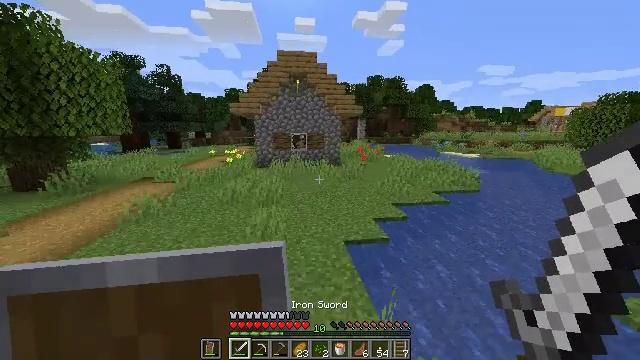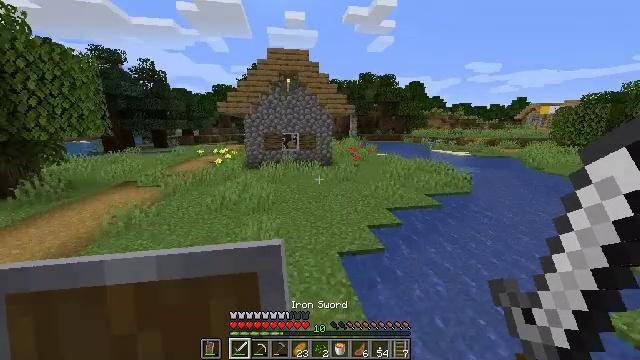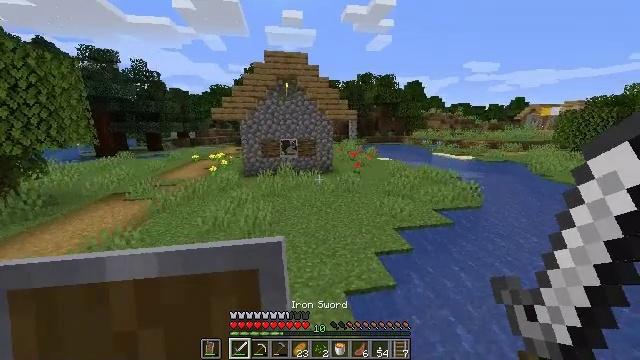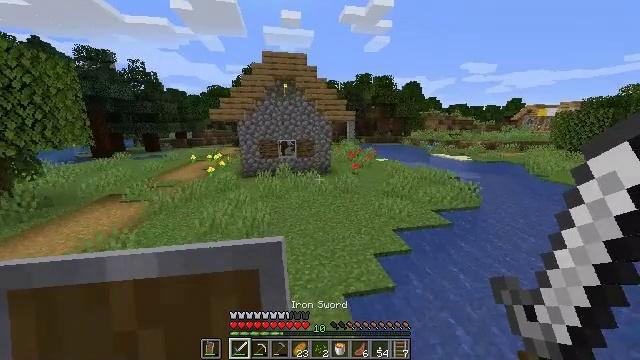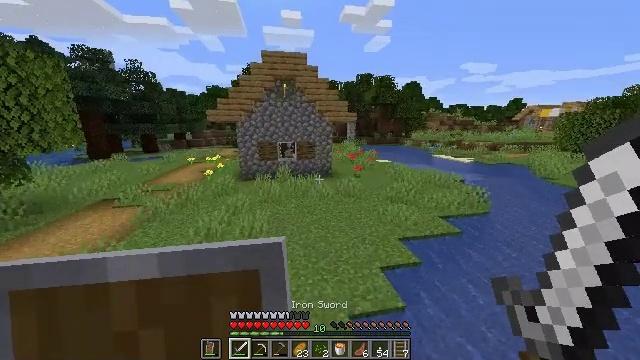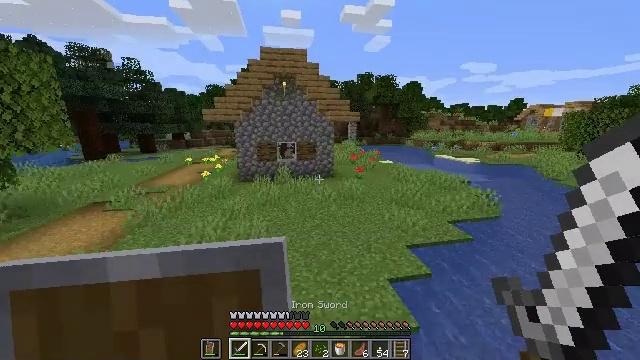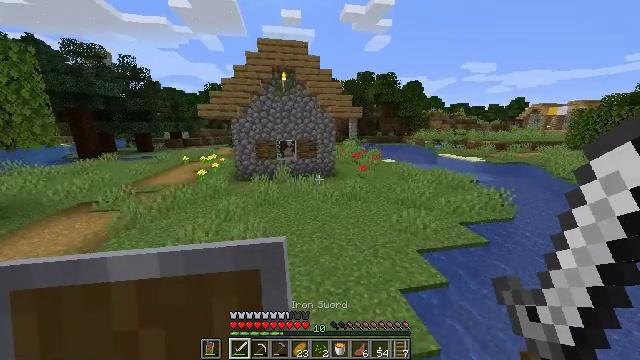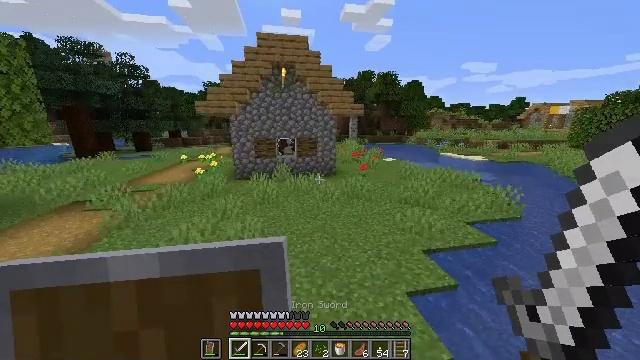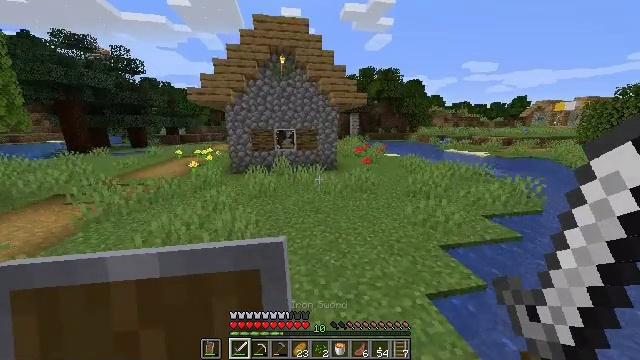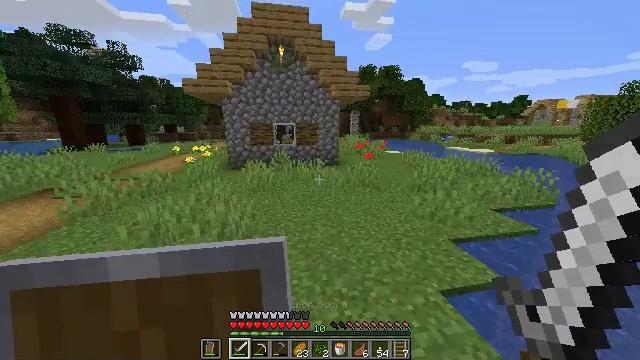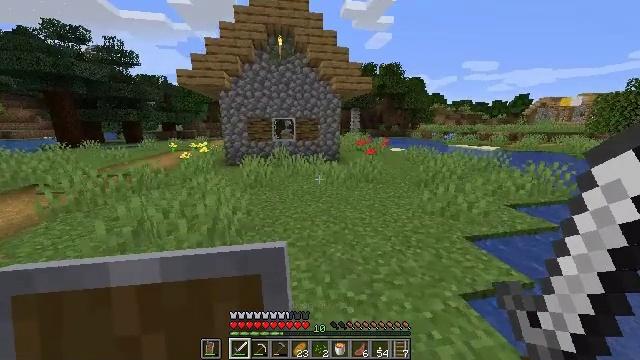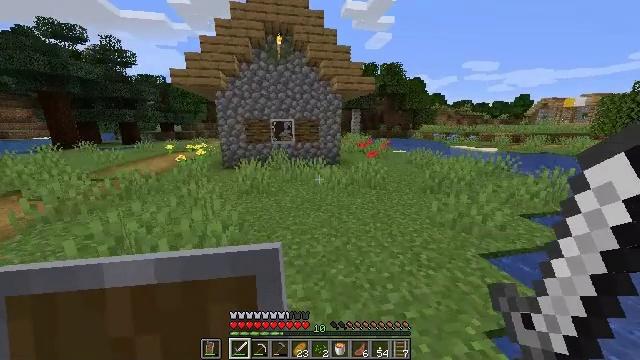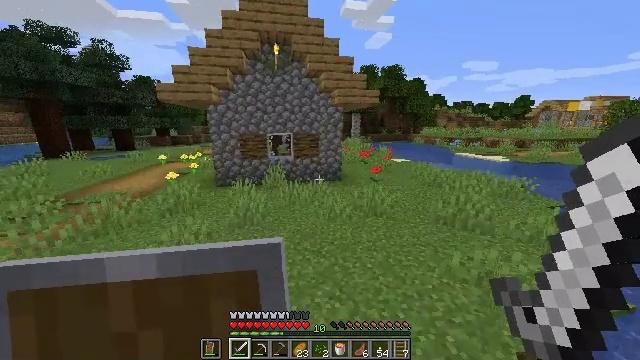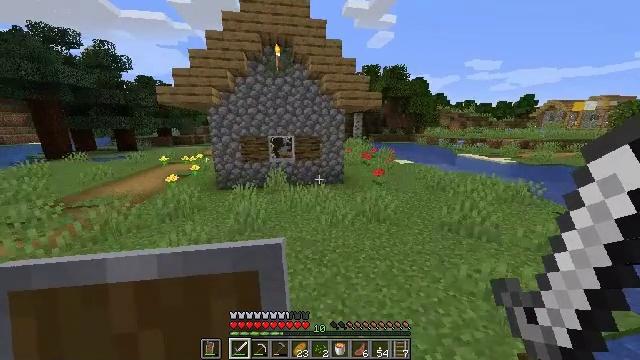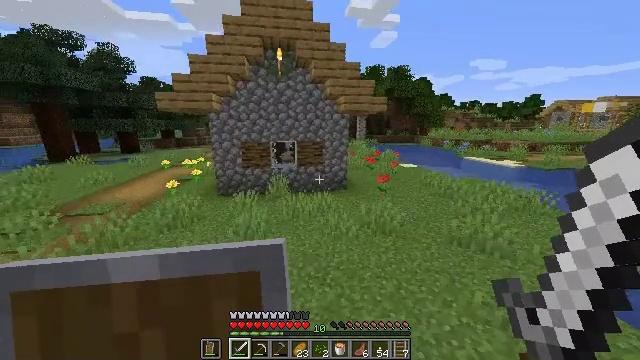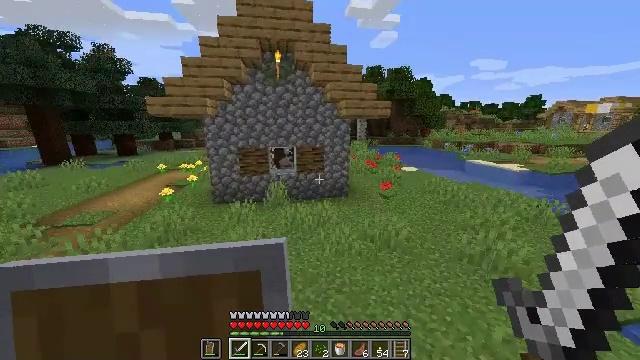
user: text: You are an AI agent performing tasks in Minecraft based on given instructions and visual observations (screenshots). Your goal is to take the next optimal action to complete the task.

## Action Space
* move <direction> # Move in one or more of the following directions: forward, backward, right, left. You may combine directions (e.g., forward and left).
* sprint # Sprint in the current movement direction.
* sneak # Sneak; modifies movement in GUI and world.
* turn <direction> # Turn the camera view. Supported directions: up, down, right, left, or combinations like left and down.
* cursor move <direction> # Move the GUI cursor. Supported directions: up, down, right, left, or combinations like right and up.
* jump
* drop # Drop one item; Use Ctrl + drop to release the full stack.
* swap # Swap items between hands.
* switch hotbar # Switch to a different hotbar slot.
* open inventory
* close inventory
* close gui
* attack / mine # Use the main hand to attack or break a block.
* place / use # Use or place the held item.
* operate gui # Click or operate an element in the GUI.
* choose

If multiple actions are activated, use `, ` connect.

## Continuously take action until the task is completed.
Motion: motion action
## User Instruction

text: Attack the grass path to restore it to dirt.
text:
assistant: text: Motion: move forward, sprint, turn right and down, jump
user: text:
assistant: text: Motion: move forward, sprint, jump
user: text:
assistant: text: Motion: move forward, sprint, jump
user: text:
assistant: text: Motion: move forward, sprint, jump
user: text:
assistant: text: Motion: move forward, sprint, jump
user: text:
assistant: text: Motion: move forward, sprint, jump
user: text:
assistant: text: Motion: move forward, sprint, jump
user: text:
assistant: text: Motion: move forward, sprint, jump
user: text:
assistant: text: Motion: move forward, sprint, jump
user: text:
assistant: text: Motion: move forward, sprint, jump
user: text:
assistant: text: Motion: move forward, sprint, jump
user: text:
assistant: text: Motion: move forward, sprint, jump
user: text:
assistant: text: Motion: move forward, sprint, jump
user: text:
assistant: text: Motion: move forward, sprint, jump
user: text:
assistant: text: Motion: move forward, sprint, jump
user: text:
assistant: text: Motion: move forward, sprint, jump
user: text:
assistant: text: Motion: move forward, sprint, jump
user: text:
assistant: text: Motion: move forward, sprint, jump
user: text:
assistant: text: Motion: move forward, sprint, turn right, jump
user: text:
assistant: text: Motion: move forward, sprint, turn right
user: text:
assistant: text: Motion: move forward, sprint
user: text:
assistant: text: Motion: move forward, sprint
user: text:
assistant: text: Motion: move forward, sprint, turn left
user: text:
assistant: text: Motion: move forward, sprint, turn left
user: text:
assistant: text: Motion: move forward, sprint, turn left and up
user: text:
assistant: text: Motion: move forward
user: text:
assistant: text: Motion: no_op
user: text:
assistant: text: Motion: no_op
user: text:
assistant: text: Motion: no_op
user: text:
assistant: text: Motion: no_op